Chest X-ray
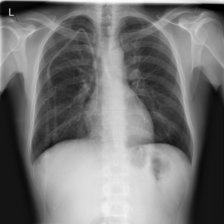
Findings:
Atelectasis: negative
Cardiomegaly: negative
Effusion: negative
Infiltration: negative
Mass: negative
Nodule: negative
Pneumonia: negative
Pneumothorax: negative
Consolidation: negative
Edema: negative
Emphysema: negative
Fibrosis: negative
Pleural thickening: negative
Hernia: negative